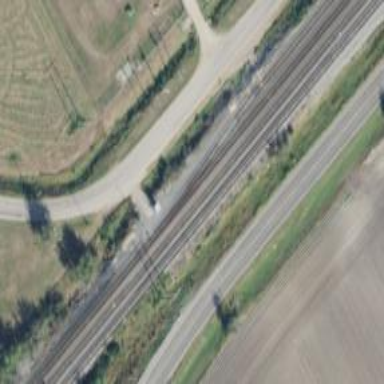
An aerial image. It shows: Railway siding with rails.